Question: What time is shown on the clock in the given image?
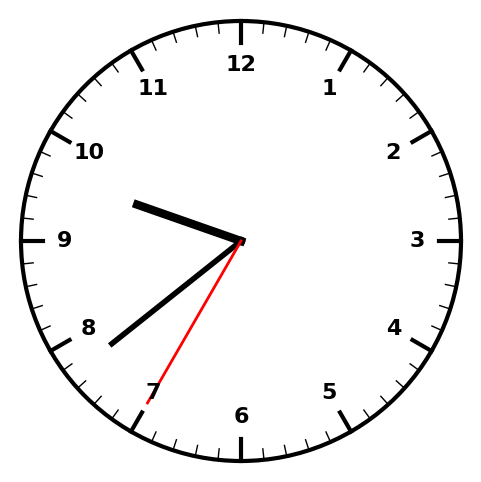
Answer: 09:38:35